Brain MRI, t1w sequence, axial 2D slice.
Patient: age 30, sex M, weight 78 kg, height 1.78 m
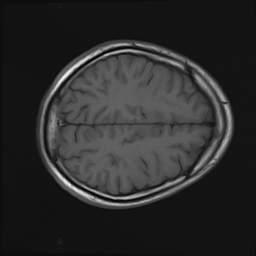